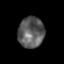
Tissue: prostate
Cell type: T cells
Senescence score: 0.2932
Nuclear area (px): 789
Mean DAPI intensity: 91.456